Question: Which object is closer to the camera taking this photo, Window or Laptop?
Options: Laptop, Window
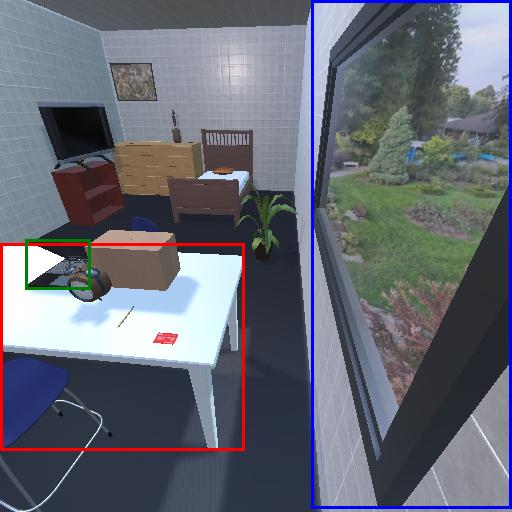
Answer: Laptop